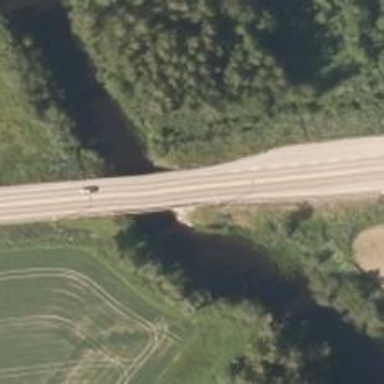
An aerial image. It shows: Trunk highway bridge with asphalt surface.